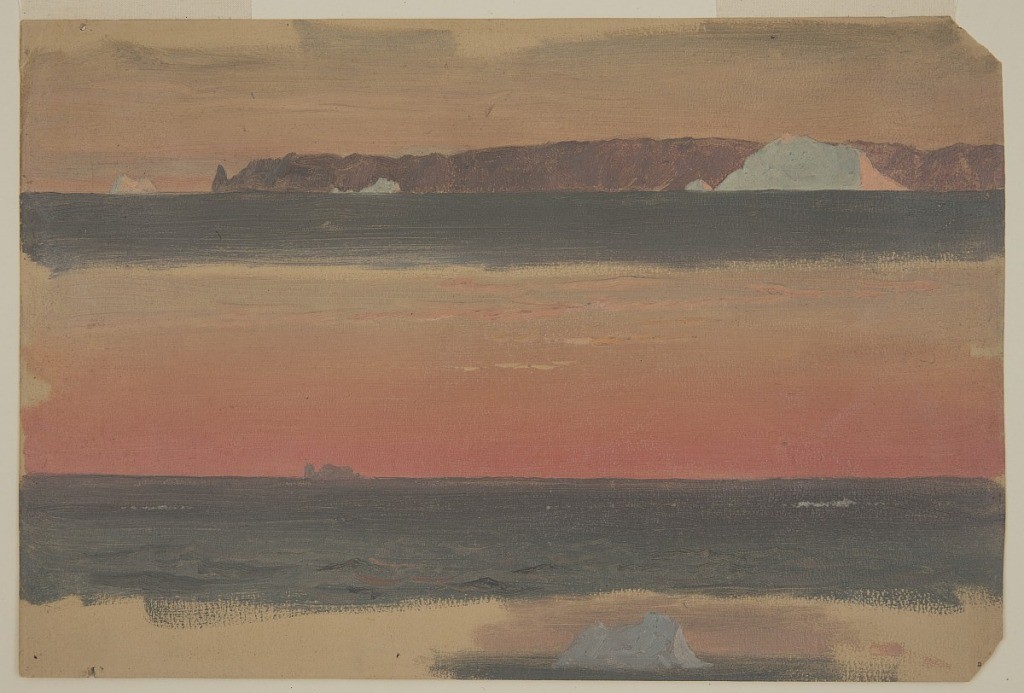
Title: Icebergs off Cape St. John, Canada
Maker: Frederic Edwin Church, American, 1826–1900
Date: June–July 1859
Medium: Oil and graphite on paperboard
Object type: Drawing
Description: Seascape and landscape sketches showing three views of icebergs off the coast of Cape St. John on the island of Newfoundland in Canada. Along the upper margin, three icebergs float on dark water in front of the mountainous, brownish-purple coastline of Cape St. John and below a warm twilight sky. Stretching across the composition at center, a loose oil sketch shows the silhouette of a craggy iceberg along the horizon below a fiery red twilight sky, and viewed across dark blue ocean waters. At lower right, a smaller sketch shows a roughly pyramidal iceberg floating on dark waters in front of a warm, peachy sky.